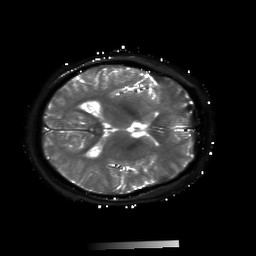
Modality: T2starmap
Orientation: axial
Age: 23
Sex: male
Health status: ill